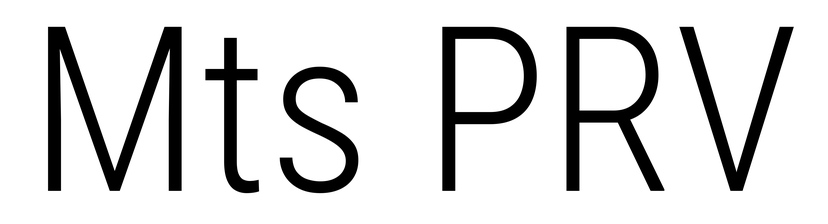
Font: Roboto_Condensed_Light